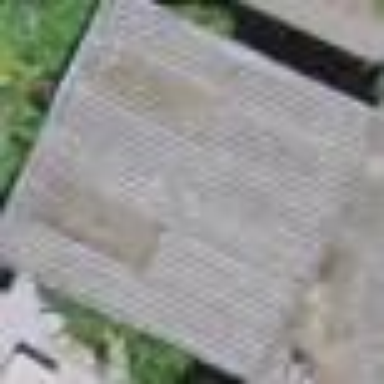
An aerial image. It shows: Garage.